Question: Greetings I am configuring a node-red server and after apply Nginx redirect I got the following issue.

After Using Nginx to redrect subdomain node-red.domain.com to localhost:1880
Nginx redirect config:
'''
server {
listen 80;
server_name sub1.domain.com;
location / {
proxy_pass "https://127.0.0.1:8080";
}
}
server {
listen 80;
server_name sub2.domain.com;
location / {
proxy_pass "https://127.0.0.1:8080";
}
}
'''
Please anyone can help me on that?
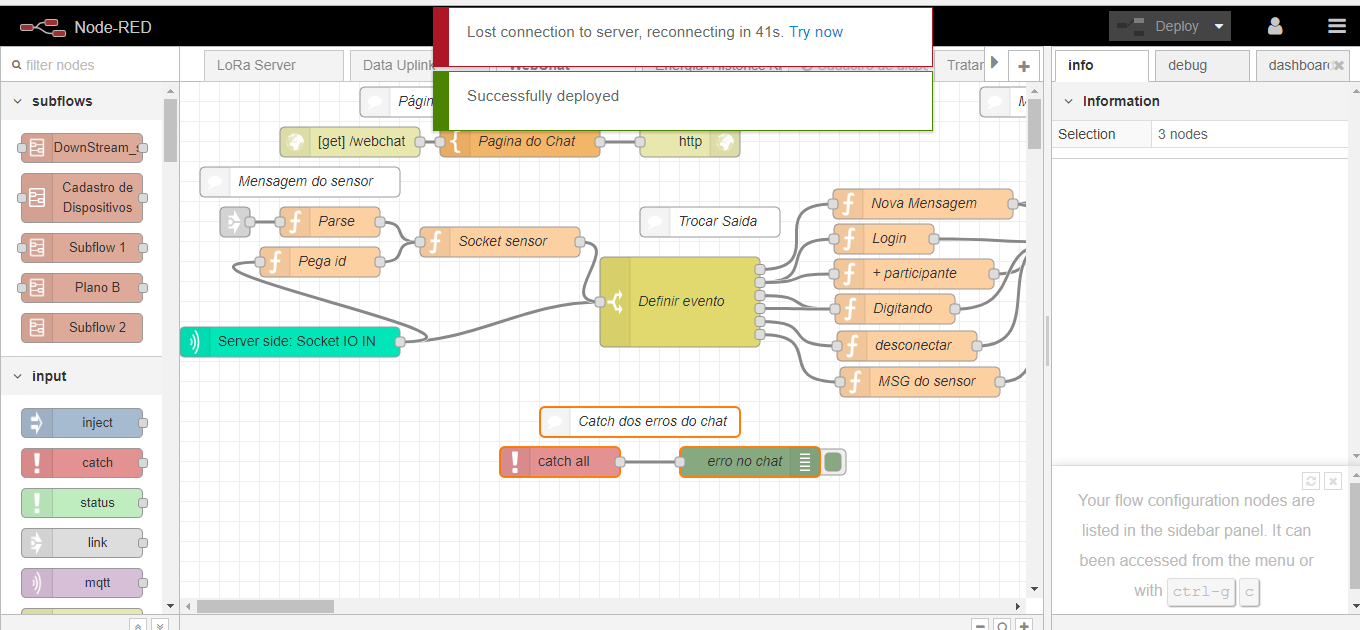
Answer: You need to enable WebSocket proxying to allow the editor to connect back to the runtime.
To do that you need to add some additional options to your 'location' configs:
'''
location / {
proxy_pass "https://127.0.0.1:8080";
proxy_http_version 1.1;
proxy_set_header Upgrade $http_upgrade;
proxy_set_header Connection "upgrade";
}
'''
For more information about NGINX and WebSockets, refer to the documentation <URL>.